Question: Visual Studio is ignoring my breakpoints. I don't know if it makes a difference but this is happening in Web API. I know it's passing over my code because I can put 'Console.WriteLine('FOO');' in and it shows up. But it passes over my breakpoints like they aren't even there. I added 'System.Diagnostics.Debugger.Break();' and that gives me this dialog even though I opened Visual Studio as an administrator.

I'm starting the Web API project directly. That is, I'm not starting a project that uses Web API and therefore need to right click Solution > Startup Projects and set Web API to start. The project is in debug mode. I've cleaned my solution, restarted IIS, and closed and reopened Visual Studio.
Also, I can open other projects, like an ASP.NET MVC app, and the breakpoints work fine there. It's just Web API. Any idea what I am doing wrong?
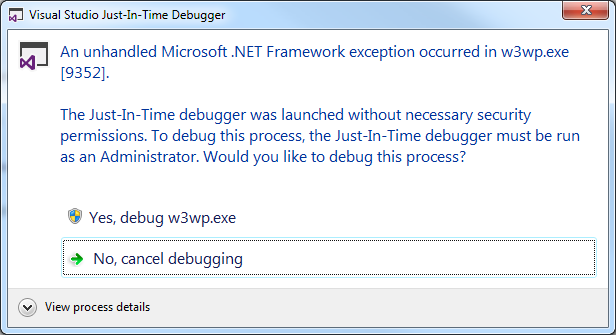
Answer: Restart your computer.
I don't know what the exact cause was but after trying everything else I restarted and now it works.
Also, I had to run it from another project. If I debug the Web API project it doesn't hit the breakpoints but if I debug from the Web UI project (Web API is part of that solution) it works.
And actually that only worked like one time. I ended up including Web API in startup projects and also copying the dll and pdb to c:\mySymbols on each build via post build commands copy c:\path he.dll c:\mySmbols he.dll and then going to debug > options > debugging > symbols and adding the path to c:\mySymbols to the list.
Another thing is I was trying to use a custom request validator via
'''
<httpRuntime requestValidationMode="4.5" executionTimeout="300" maxRequestLength="51200" requestValidationType="MyProj.App_Code.CustomRequestValidator" />
'''
and that definitely breaks it. So I had to take that out too (at least until I figure this problem out).
I'm not sure which, if any of these things did the trick but it is working now.